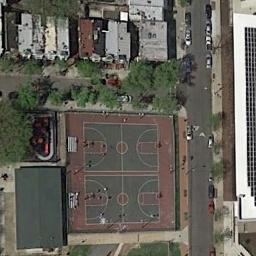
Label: basketball_court